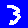
Digit: 3